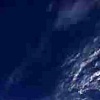
Label: water